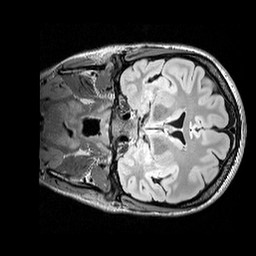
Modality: FLAIR
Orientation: coronal
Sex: female
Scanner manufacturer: siemens
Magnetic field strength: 3 T
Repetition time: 5 s
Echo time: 0.395 s